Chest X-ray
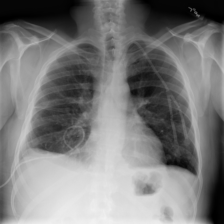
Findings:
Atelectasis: positive
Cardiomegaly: negative
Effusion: positive
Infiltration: negative
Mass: negative
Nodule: negative
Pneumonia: negative
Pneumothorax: negative
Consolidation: negative
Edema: negative
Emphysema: negative
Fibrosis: negative
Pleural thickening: negative
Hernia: negative